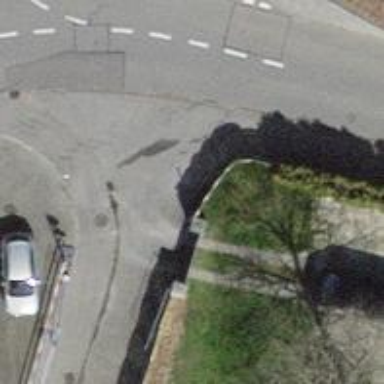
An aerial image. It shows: Sidewalk along the footway.